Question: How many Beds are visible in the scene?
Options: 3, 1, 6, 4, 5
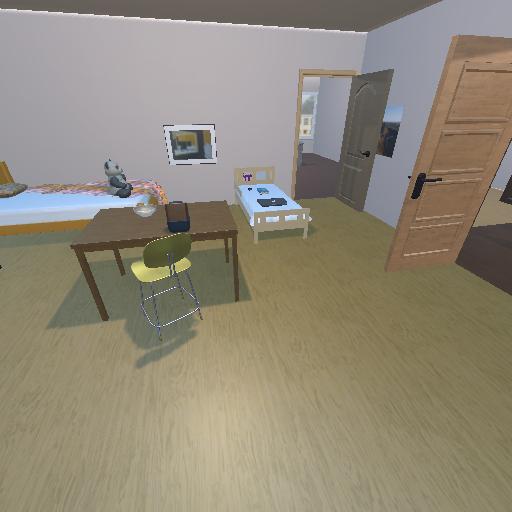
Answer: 3